Aerial crown-view tile of a tropical tree (Barro Colorado Island, Panama), acquired 20250124:
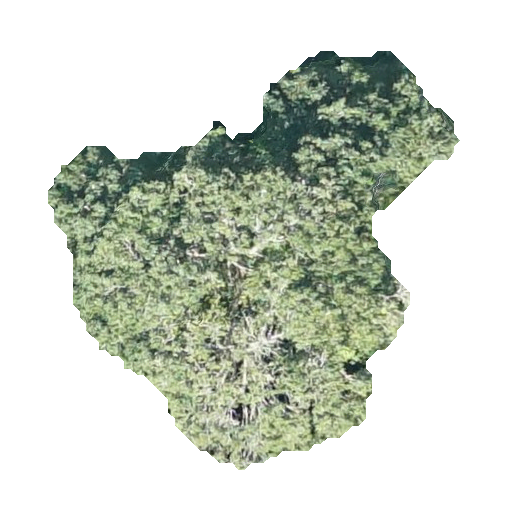
Species: Tabebuia rosea
GBIF accepted scientific name: Tabebuia rosea
Crown area: 150.955 m²